Question: Hi I would like to implement a control for a small game in c#, where the user can click on a panel and draw a path through a labyrinth. After that I want to transmit the coordinates of each "point" that was crossed on the path somewhere.
In order to do that I tried to implement some kind of grid, where each piece has the same size. I then wanted to create some kind of overlay, so that the user can click on the grid, which then turns into green and shows the way the user chose.
I made a small example below which I hope, explains what i mean by that:

My problem is I am not particular skilled with panels and graphics in general and hoped someone here might have some kind of source or tutorial to accomplish what I want to do.
Thanks in advance!
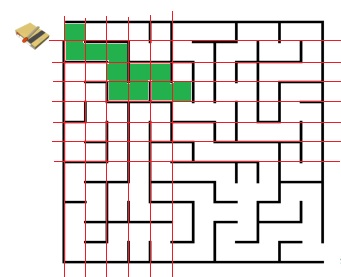
Answer: Long time ago I made sth. like this using Togglebutton from Primitives :
> System.Windows.Controls.Primitives.ToggleButton tb = new ToggleButton();
Create WPF solutions with only grid
-
> < Grid Name="DynamicGrid" ShowGridLines="True">
- Cs file : '''
public partial class MainWindow : Window
{
public MainWindow()
{
InitializeComponent();
fillWithToggles();
}
public void fillWithToggles()
{
for (int i = 0; i < 10; i++)
{
ColumnDefinition gridCol = new ColumnDefinition();
gridCol.Name = "Column" + i.ToString();
DynamicGrid.ColumnDefinitions.Add(gridCol);
}
for (int i = 0; i < 10; i++)
{
RowDefinition gridRow = new RowDefinition();
gridRow.Name = "Row" + i.ToString();
DynamicGrid.RowDefinitions.Add(gridRow);
}
for (int x = 0; x < 10; x++)
{
for (int y = 0; y < 10; y++)
{
System.Windows.Controls.Primitives.ToggleButton tb = new ToggleButton();
tb.VerticalAlignment = VerticalAlignment.Stretch;
tb.HorizontalAlignment = HorizontalAlignment.Stretch;
Grid.SetColumn(tb, x);
Grid.SetRow(tb,y);
DynamicGrid.Children.Add(tb);
}
}
}}
'''
And result :

Later on you can play with borders and whole logic etc.